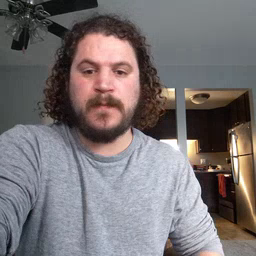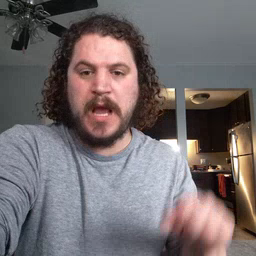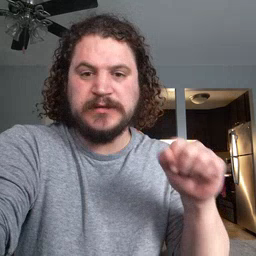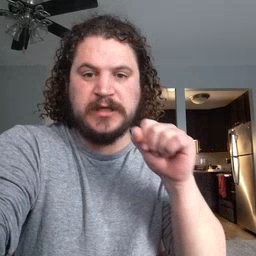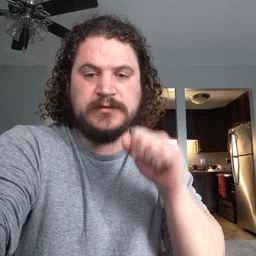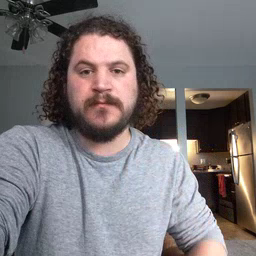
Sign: carrot